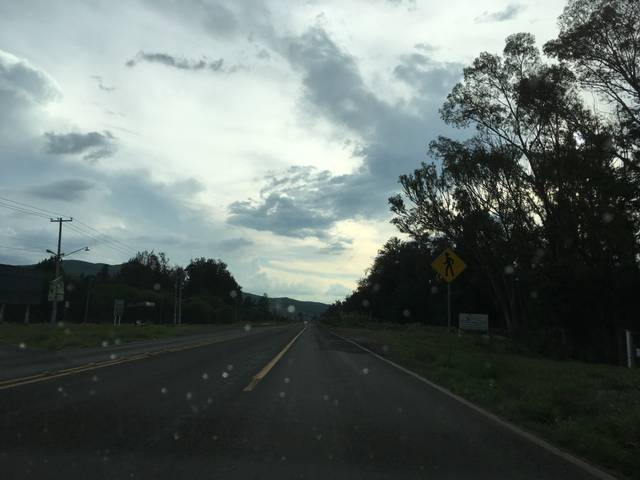
Region: Mexico
Coordinates: 20.217, -101.053